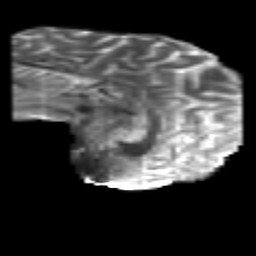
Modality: T2w
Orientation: sagittal
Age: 39
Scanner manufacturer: philips
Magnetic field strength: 3 T
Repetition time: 8.577 s
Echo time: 0.1273 s